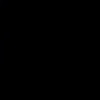
Label: space